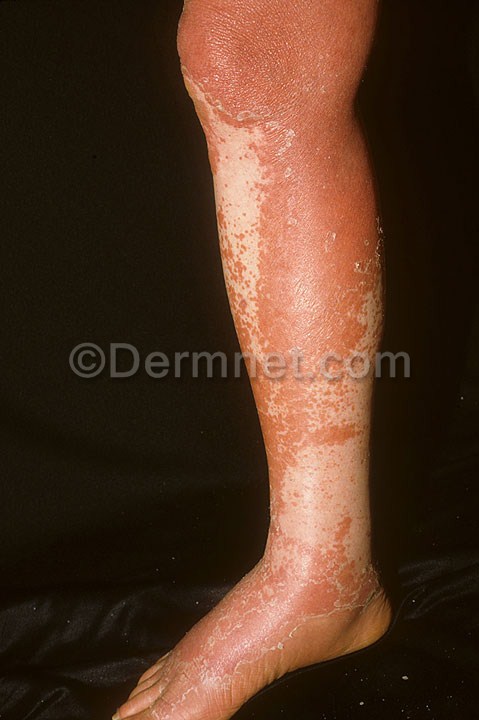
Disease: Psoriasis pictures Lichen Planus and related diseases